Question: My issue is I tried to implement 2 type of Nagivation Type in my Apps, TabNavigation and StackNavigation, so I using a root StackNavigator, which has one route to myTabNavigator and one to my other StackNavigator(Code Snippet of App.js). However, when I navigate to there will be two header pop out. I try to use 'header:null' on SecondActivity.js but it will cause both header gone.
Is there any way to remove only 1 of the header from the SecondActivity.js Screen?

'''
const App = TabNavigator({
HomeScreen: { screen: HomeScreen },
ProfileScreen: { screen: ProfileScreen },
}, {
tabBarOptions: {
activeTintColor: '#7567B1',
labelStyle: {
fontSize: 16,
fontWeight: '600'
}
}
});
const Go = StackNavigator({
First: { screen: ProfileScreen },
Second: { screen: SecondActivity }
});
const rootNav = StackNavigator({
app: {screen: App},
go: {screen: Go},
});
export default rootNav;
'''
'''
static navigationOptions = {
tabBarLabel: 'View/Edit',
header: null
}
// This Line Used to Navigate to SecondActivity.js Screen
OpenSecondActivity(id) {
this.props.navigation.navigate('Second', { ListViewClickItemHolder: id });
}
// The ListView onPress will call the function above.
<ListView
automaticallyAdjustContentInsets={false}
dataSource={this.state.dataSource}
renderSeparator= {this.ListViewItemSeparator}
renderRow={(rowData) => <Text style={styles.rowViewContainer}
onPress={this.OpenSecondActivity.bind(this, rowData.RecipeID)}> {rowData.RecipeName} </Text>}
/>
'''
'''
static navigationOptions = {
title: 'View Details',
};
'''
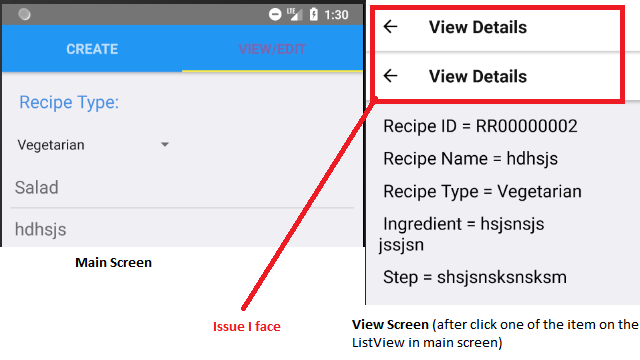
Answer: - Each StackNavigator has its own header.- this is happening you are using nested stackNavigator, so one header is because of Go (stackNavigator), and another one is because of rootNav (stackNavigator). - The 'Go StackNavigation' is unnecessary instead change the rootNav into this:
'''
const App = TabNavigator({
HomeScreen: { screen: HomeScreen },
ProfileScreen: { screen: ProfileScreen },
}, {
tabBarOptions: {
activeTintColor: '#7567B1',
labelStyle: {
fontSize: 16,
fontWeight: '600'
}
}
});
const rootNav = StackNavigator({
app: {screen: App},
First: { screen: ProfileScreen },
Second: { screen: SecondActivity }
});
export default rootNav;
'''